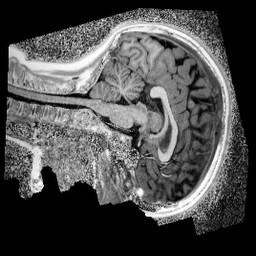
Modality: UNIT1_denoised
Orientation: sagittal
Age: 10
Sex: female
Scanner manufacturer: siemens
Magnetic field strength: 3 T
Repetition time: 4 s
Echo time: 0.00299 s